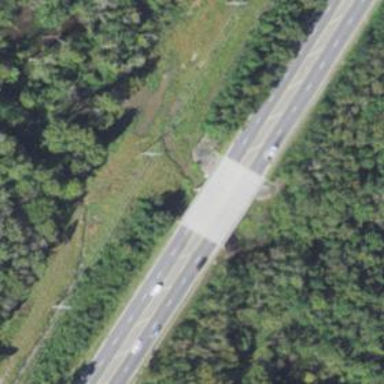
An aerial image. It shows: Bridge for trunk highway with expressway access.